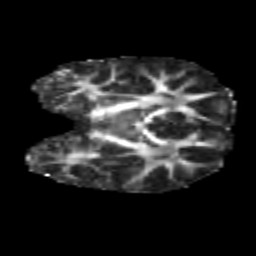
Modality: FA
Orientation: coronal
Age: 7
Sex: female
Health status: healthy